Question: I'm trying to set up a basic spring-security-ldap authentication with a login-form, but when i try to log in I still get a http-basic popup, which doesn't allow login.
My security.xml:
'''
<s:http>
<s:intercept-url pattern="/login*" access="ROLE_ANONYMOUS" />
<s:intercept-url pattern="/**/*.html*" access="ROLE_ADMIN,ROLE_USER,ROLE_READONLY" />
<s:form-login login-page="/login.jsp"
authentication-failure-url="/login.jsp?error=true"
login-processing-url="/j_security_check"
default-target-url="/mainMenu.html"
always-use-default-target="true" />
<s:logout />
</s:http>
<s:ldap-server url="${ldap.url}"
manager-dn="${ldap.adm_username}"
manager-password="${ldap.adm_password}"/>
<s:authentication-manager>
<s:ldap-authentication-provider user-search-filter="(cn={0})"
user-search-base="${ldap.user_search_base}"
group-search-base="ou=myapp,ou=mysystem,o=ACME"
role-prefix="none"/>
</s:authentication-manager>
'''
From web.xml:
'''
<filter>
<filter-name>springSecurityFilterChain</filter-name>
<filter-class>org.springframework.web.filter.DelegatingFilterProxy</filter-class>
</filter>
<!-- First filter-mapping in file -->
<filter-mapping>
<filter-name>springSecurityFilterChain</filter-name>
<url-pattern>/*</url-pattern>
</filter-mapping>
'''
This is part of a refactoring job, and when comparing to a deployed version of how it was before refactoring, the url '(server):(port)/(webapproot)/j_security_check' is not available, but it is available after the refactoring, and prompts a basic login box, which is also what pops up when trying to log in through the login-page.

When trying to login through the login-box, i get this stacktrace in the server log:
'''
[#|2013-02-26T12:41:30.411+0100|WARNING|glassfish3.1|javax.enterprise.system.container.web.com.sun.web.security|_ThreadID=333;_ThreadName=Thread-1;|Exception
com.sun.enterprise.security.auth.login.common.LoginException: Login failed: Failed file login for .
at com.sun.enterprise.security.auth.login.LoginContextDriver.doPasswordLogin(LoginContextDriver.java:394)
at com.sun.enterprise.security.auth.login.LoginContextDriver.login(LoginContextDriver.java:240)
at com.sun.enterprise.security.auth.login.LoginContextDriver.login(LoginContextDriver.java:153)
at com.sun.web.security.RealmAdapter.authenticate(RealmAdapter.java:483)
at com.sun.web.security.RealmAdapter.authenticate(RealmAdapter.java:425)
at org.apache.catalina.authenticator.BasicAuthenticator.authenticate(BasicAuthenticator.java:176)
at org.apache.catalina.authenticator.AuthenticatorBase.processSecurityCheck(AuthenticatorBase.java:909)
at org.apache.catalina.authenticator.AuthenticatorBase.invoke(AuthenticatorBase.java:487)
at org.apache.catalina.core.StandardPipeline.doInvoke(StandardPipeline.java:623)
at org.apache.catalina.core.StandardPipeline.invoke(StandardPipeline.java:595)
at com.sun.enterprise.web.WebPipeline.invoke(WebPipeline.java:98)
at com.sun.enterprise.web.PESessionLockingStandardPipeline.invoke(PESessionLockingStandardPipeline.java:91)
at org.apache.catalina.core.StandardHostValve.invoke(StandardHostValve.java:162)
at org.apache.catalina.connector.CoyoteAdapter.doService(CoyoteAdapter.java:326)
at org.apache.catalina.connector.CoyoteAdapter.service(CoyoteAdapter.java:227)
at com.sun.enterprise.v3.services.impl.ContainerMapper.service(ContainerMapper.java:170)
at com.sun.grizzly.http.ProcessorTask.invokeAdapter(ProcessorTask.java:822)
at com.sun.grizzly.http.ProcessorTask.doProcess(ProcessorTask.java:719)
at com.sun.grizzly.http.ProcessorTask.process(ProcessorTask.java:1013)
at com.sun.grizzly.http.DefaultProtocolFilter.execute(DefaultProtocolFilter.java:225)
at com.sun.grizzly.DefaultProtocolChain.executeProtocolFilter(DefaultProtocolChain.java:137)
at com.sun.grizzly.DefaultProtocolChain.execute(DefaultProtocolChain.java:104)
at com.sun.grizzly.DefaultProtocolChain.execute(DefaultProtocolChain.java:90)
at com.sun.grizzly.http.HttpProtocolChain.execute(HttpProtocolChain.java:79)
at com.sun.grizzly.ProtocolChainContextTask.doCall(ProtocolChainContextTask.java:54)
at com.sun.grizzly.SelectionKeyContextTask.call(SelectionKeyContextTask.java:59)
at com.sun.grizzly.ContextTask.run(ContextTask.java:71)
at com.sun.grizzly.util.AbstractThreadPool$Worker.doWork(AbstractThreadPool.java:532)
at com.sun.grizzly.util.AbstractThreadPool$Worker.run(AbstractThreadPool.java:513)
at java.lang.Thread.run(Thread.java:722)
Caused by: javax.security.auth.login.LoginException: Failed file login for .
at com.sun.enterprise.security.auth.login.FileLoginModule.authenticate(FileLoginModule.java:84)
at com.sun.enterprise.security.auth.login.PasswordLoginModule.authenticateUser(PasswordLoginModule.java:117)
at com.sun.appserv.security.AppservPasswordLoginModule.login(AppservPasswordLoginModule.java:148)
at sun.reflect.NativeMethodAccessorImpl.invoke0(Native Method)
at sun.reflect.NativeMethodAccessorImpl.invoke(NativeMethodAccessorImpl.java:57)
at sun.reflect.DelegatingMethodAccessorImpl.invoke(DelegatingMethodAccessorImpl.java:43)
at java.lang.reflect.Method.invoke(Method.java:601)
at javax.security.auth.login.LoginContext.invoke(LoginContext.java:784)
at javax.security.auth.login.LoginContext.access$000(LoginContext.java:203)
at javax.security.auth.login.LoginContext$4.run(LoginContext.java:698)
at javax.security.auth.login.LoginContext$4.run(LoginContext.java:696)
at java.security.AccessController.doPrivileged(Native Method)
at javax.security.auth.login.LoginContext.invokePriv(LoginContext.java:695)
at javax.security.auth.login.LoginContext.login(LoginContext.java:594)
at com.sun.enterprise.security.auth.login.LoginContextDriver.doPasswordLogin(LoginContextDriver.java:382)
... 29 more
|#]
'''
How do I disable the basic-login, and what am I missing in order to make the authentication against the ldap-server?
Update:
I changed the glassfish security realm to ldap-realm, and set it up as it was on the old glassfish server. Also, I disabled the "security manager" in glassfish. Now, I still get the extra pop-up login box, but the stacktrace looks better:
'''
[#|2013-02-26T13:47:49.640+0100|WARNING|glassfish3.1|javax.enterprise.system.container.web.com.sun.web.security|_ThreadID=90;_ThreadName=Thread-1;|Exception
com.sun.enterprise.security.auth.login.common.LoginException: Login failed: Access denied on empty password for user .
at com.sun.enterprise.security.auth.login.LoginContextDriver.doPasswordLogin(LoginContextDriver.java:394)
at com.sun.enterprise.security.auth.login.LoginContextDriver.login(LoginContextDriver.java:240)
at com.sun.enterprise.security.auth.login.LoginContextDriver.login(LoginContextDriver.java:153)
at com.sun.web.security.RealmAdapter.authenticate(RealmAdapter.java:483)
at com.sun.web.security.RealmAdapter.authenticate(RealmAdapter.java:425)
at org.apache.catalina.authenticator.BasicAuthenticator.authenticate(BasicAuthenticator.java:176)
at org.apache.catalina.authenticator.AuthenticatorBase.processSecurityCheck(AuthenticatorBase.java:909)
at org.apache.catalina.authenticator.AuthenticatorBase.invoke(AuthenticatorBase.java:487)
at org.apache.catalina.core.StandardPipeline.doInvoke(StandardPipeline.java:623)
at org.apache.catalina.core.StandardPipeline.invoke(StandardPipeline.java:595)
at com.sun.enterprise.web.WebPipeline.invoke(WebPipeline.java:98)
at com.sun.enterprise.web.PESessionLockingStandardPipeline.invoke(PESessionLockingStandardPipeline.java:91)
at org.apache.catalina.core.StandardHostValve.invoke(StandardHostValve.java:162)
at org.apache.catalina.connector.CoyoteAdapter.doService(CoyoteAdapter.java:326)
at org.apache.catalina.connector.CoyoteAdapter.service(CoyoteAdapter.java:227)
at com.sun.enterprise.v3.services.impl.ContainerMapper.service(ContainerMapper.java:170)
at com.sun.grizzly.http.ProcessorTask.invokeAdapter(ProcessorTask.java:822)
at com.sun.grizzly.http.ProcessorTask.doProcess(ProcessorTask.java:719)
at com.sun.grizzly.http.ProcessorTask.process(ProcessorTask.java:1013)
at com.sun.grizzly.http.DefaultProtocolFilter.execute(DefaultProtocolFilter.java:225)
at com.sun.grizzly.DefaultProtocolChain.executeProtocolFilter(DefaultProtocolChain.java:137)
at com.sun.grizzly.DefaultProtocolChain.execute(DefaultProtocolChain.java:104)
at com.sun.grizzly.DefaultProtocolChain.execute(DefaultProtocolChain.java:90)
at com.sun.grizzly.http.HttpProtocolChain.execute(HttpProtocolChain.java:79)
at com.sun.grizzly.ProtocolChainContextTask.doCall(ProtocolChainContextTask.java:54)
at com.sun.grizzly.SelectionKeyContextTask.call(SelectionKeyContextTask.java:59)
at com.sun.grizzly.ContextTask.run(ContextTask.java:71)
at com.sun.grizzly.util.AbstractThreadPool$Worker.doWork(AbstractThreadPool.java:532)
at com.sun.grizzly.util.AbstractThreadPool$Worker.run(AbstractThreadPool.java:513)
at java.lang.Thread.run(Thread.java:722)
Caused by: javax.security.auth.login.LoginException: Access denied on empty password for user .
at com.sun.enterprise.security.auth.login.LDAPLoginModule.authenticate(LDAPLoginModule.java:102)
at com.sun.enterprise.security.auth.login.PasswordLoginModule.authenticateUser(PasswordLoginModule.java:117)
at com.sun.appserv.security.AppservPasswordLoginModule.login(AppservPasswordLoginModule.java:148)
at sun.reflect.NativeMethodAccessorImpl.invoke0(Native Method)
at sun.reflect.NativeMethodAccessorImpl.invoke(NativeMethodAccessorImpl.java:57)
at sun.reflect.DelegatingMethodAccessorImpl.invoke(DelegatingMethodAccessorImpl.java:43)
at java.lang.reflect.Method.invoke(Method.java:601)
at javax.security.auth.login.LoginContext.invoke(LoginContext.java:784)
at javax.security.auth.login.LoginContext.access$000(LoginContext.java:203)
at javax.security.auth.login.LoginContext$4.run(LoginContext.java:698)
at javax.security.auth.login.LoginContext$4.run(LoginContext.java:696)
at java.security.AccessController.doPrivileged(Native Method)
at javax.security.auth.login.LoginContext.invokePriv(LoginContext.java:695)
at javax.security.auth.login.LoginContext.login(LoginContext.java:594)
at com.sun.enterprise.security.auth.login.LoginContextDriver.doPasswordLogin(LoginContextDriver.java:382)
... 29 more
|#]
'''
But how do I disable glassfish's security mechanism all together, and only rely on the spring one?
Update #2: Found the culprit. I had this in default-web.xml in my glassfish installation:
'''
<login-config>
<auth-method>BASIC</auth-method>
</login-config>
'''
Removed it, and no more login-box :) Off to the next problem then :p
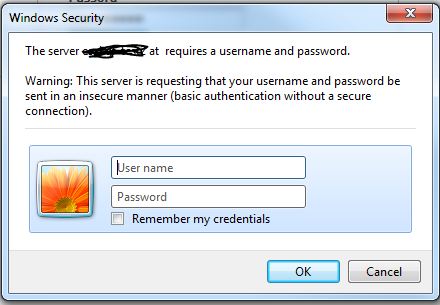
Answer: Your basic authentication is not handled by Spring Security. Look into the stack trace. There are no Spring Security filters. It looks like your basic authentication is handled by Glassfish itself. Try to disable basic authentication trough Glassfish. Do you have and tags in the web.xml? If it's true then just remove them.